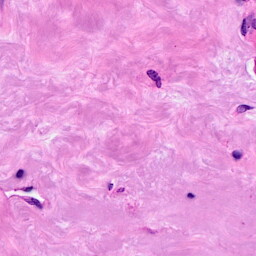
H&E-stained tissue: Breast